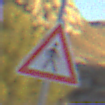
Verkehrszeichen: FussgaengerLinks
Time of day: SunriseSunset
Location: Outdoor (Nature)
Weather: Clear
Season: NotSpecified
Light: Natural